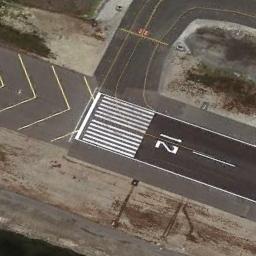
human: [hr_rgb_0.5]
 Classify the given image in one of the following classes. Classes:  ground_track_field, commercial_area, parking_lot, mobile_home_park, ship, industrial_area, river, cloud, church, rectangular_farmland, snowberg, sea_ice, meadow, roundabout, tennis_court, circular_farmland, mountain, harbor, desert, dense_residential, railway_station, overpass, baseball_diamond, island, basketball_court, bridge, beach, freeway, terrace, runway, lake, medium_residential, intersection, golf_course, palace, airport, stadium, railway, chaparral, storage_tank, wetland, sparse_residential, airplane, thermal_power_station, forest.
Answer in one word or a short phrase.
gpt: runway